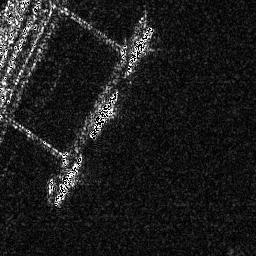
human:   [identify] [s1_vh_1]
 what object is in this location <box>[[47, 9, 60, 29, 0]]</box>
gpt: <ref>1 medium ship at the top</ref>

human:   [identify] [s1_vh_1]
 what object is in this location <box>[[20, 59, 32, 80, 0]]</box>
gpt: <ref>1 medium ship at the bottom left</ref>